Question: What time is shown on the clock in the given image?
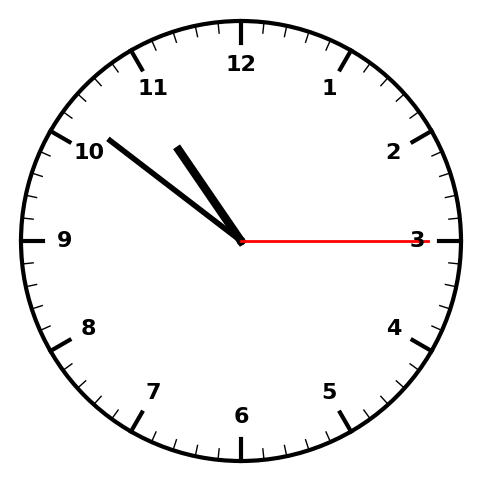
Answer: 10:51:15